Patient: sex M, age 34
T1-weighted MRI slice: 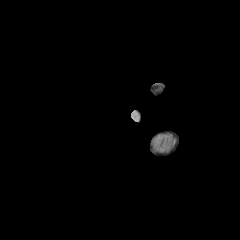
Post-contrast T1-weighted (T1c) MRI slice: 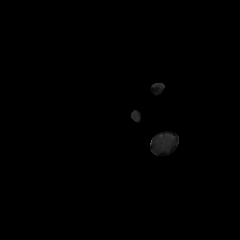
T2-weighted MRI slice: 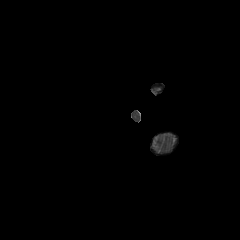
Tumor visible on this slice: no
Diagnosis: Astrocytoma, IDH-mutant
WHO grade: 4